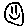
Label: smiley face